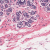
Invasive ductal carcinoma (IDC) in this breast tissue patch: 0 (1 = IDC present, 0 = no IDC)